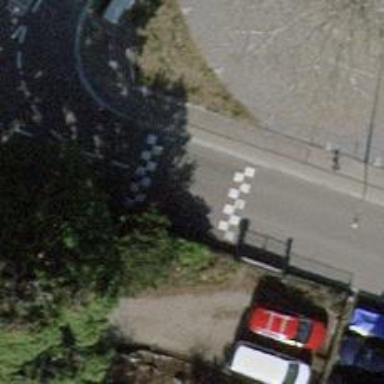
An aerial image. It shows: Traffic hump for calming the traffic.